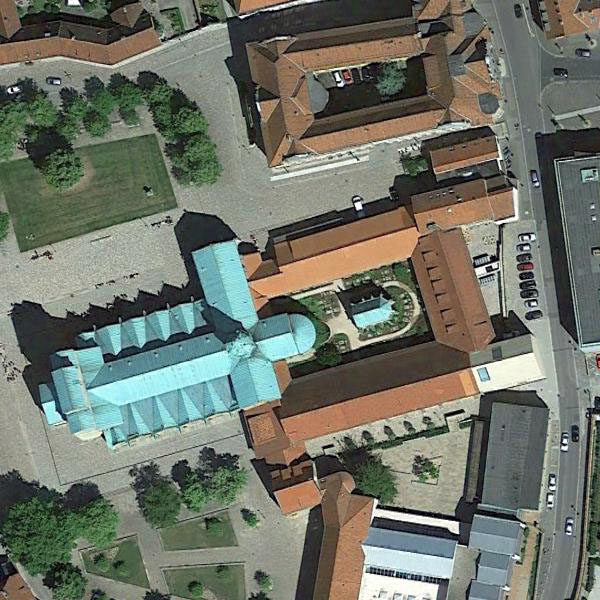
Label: Church